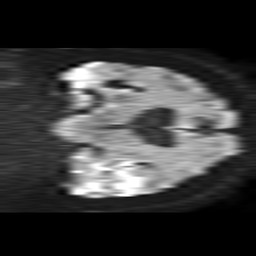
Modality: TRACE
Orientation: coronal
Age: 70
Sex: male
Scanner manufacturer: philips
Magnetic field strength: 1.5 T
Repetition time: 4.6 s
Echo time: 0.08631 s